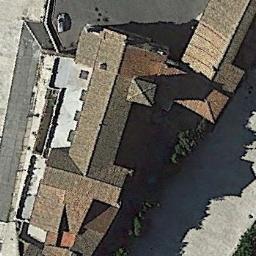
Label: church